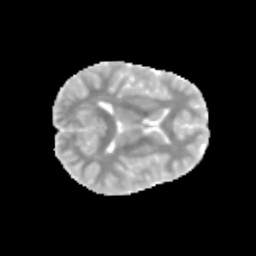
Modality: MD
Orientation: axial
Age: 9
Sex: male
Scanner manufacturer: siemens
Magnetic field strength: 3 T
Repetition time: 3.8 s
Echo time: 0.07 s